Brain MRI, t1w sequence, axial 2D slice.
Patient: age 28, sex M, weight 78 kg, height 1.78 m
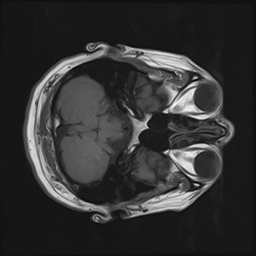